Interaction volume radius: 5 \u00c5
Interaction volume height: 20 \u00c5
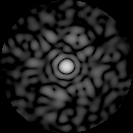
Disorder parameter: 0.8215